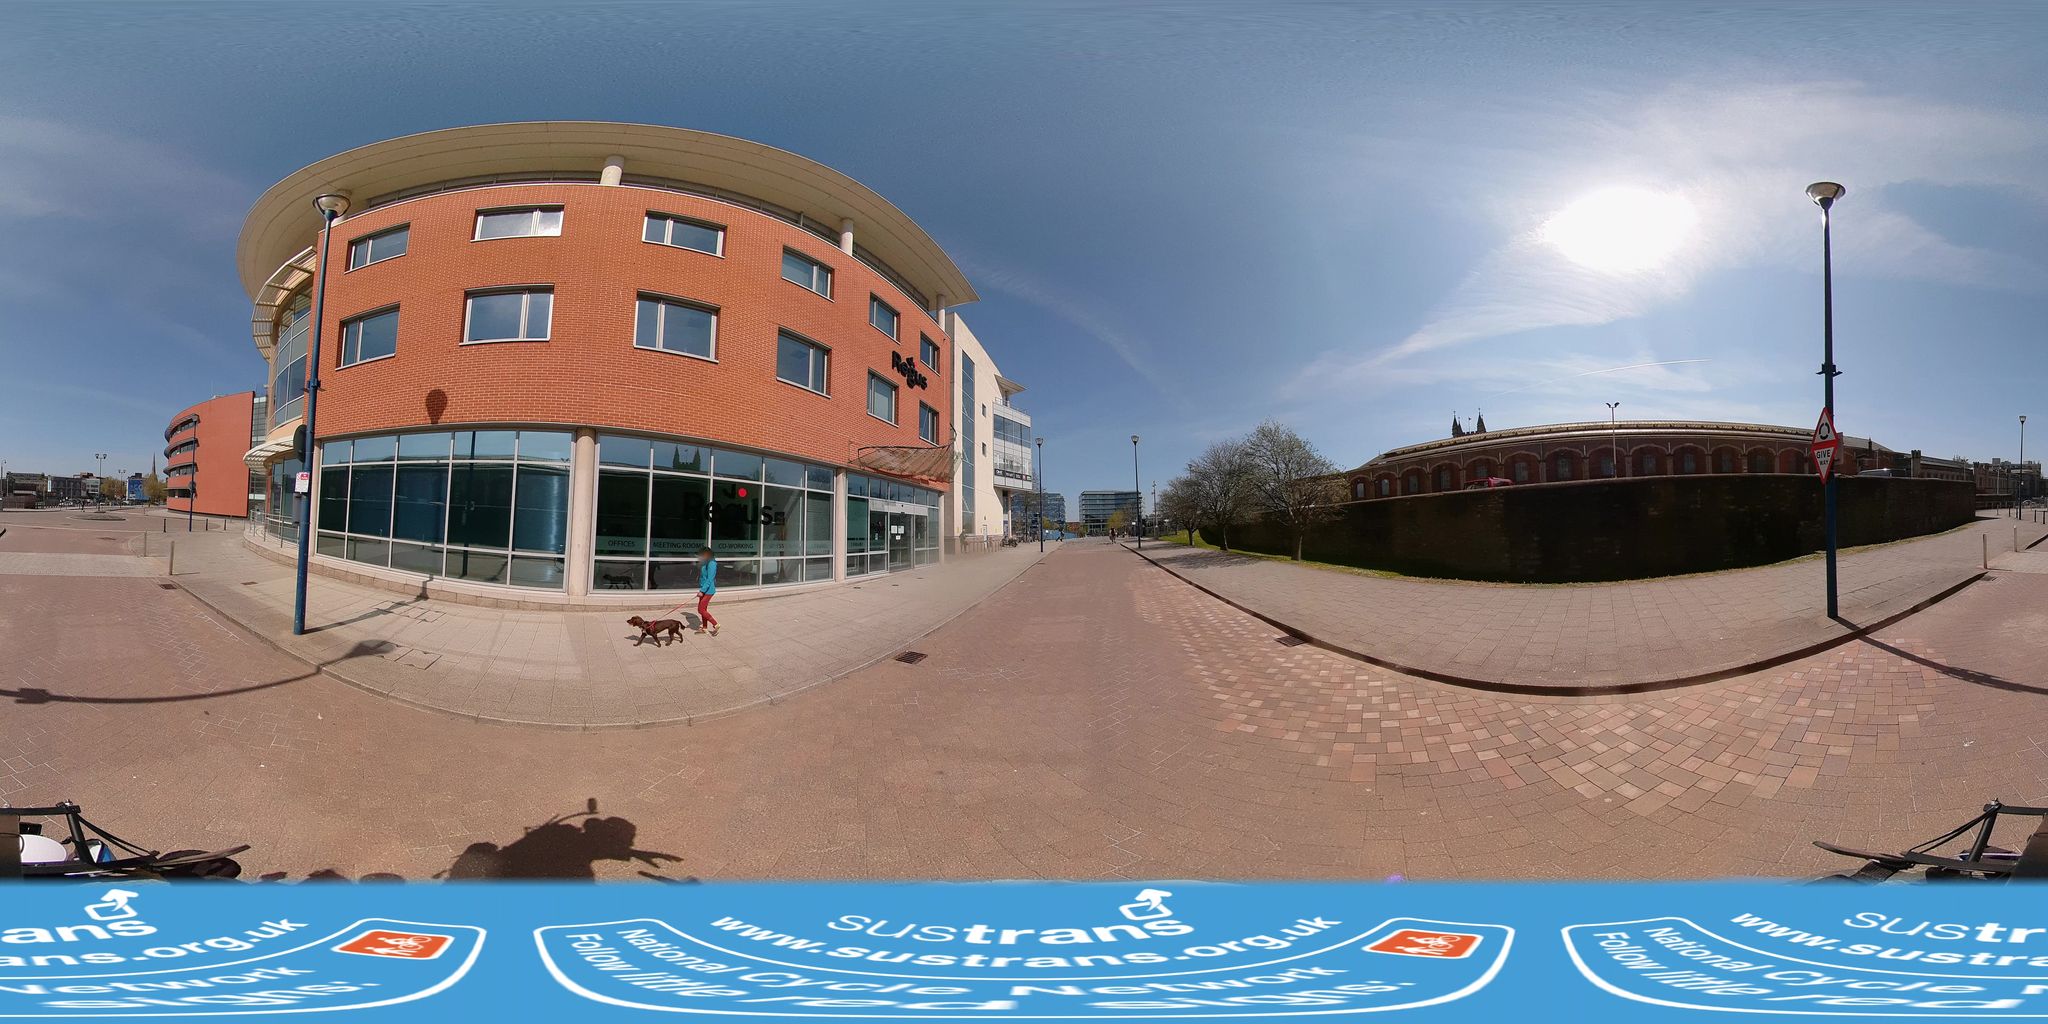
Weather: clear
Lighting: day
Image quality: good
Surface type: cycling surface
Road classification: unclassified, living_street
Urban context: urban centre
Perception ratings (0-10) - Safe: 0.91, Lively: 2.59, Beautiful: 6.1, Boring: 1.31, Depressing: 3.68, Wealthy: 5.43